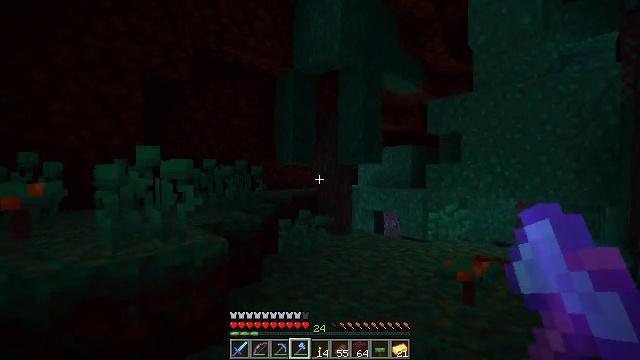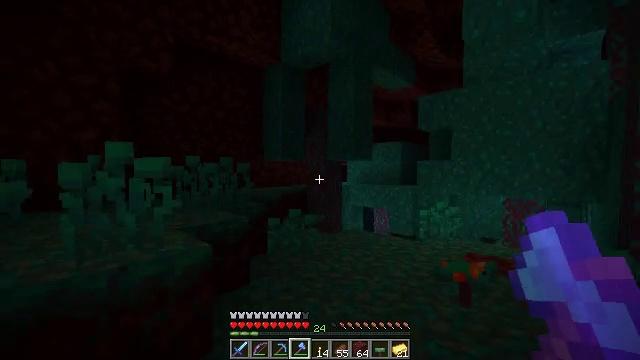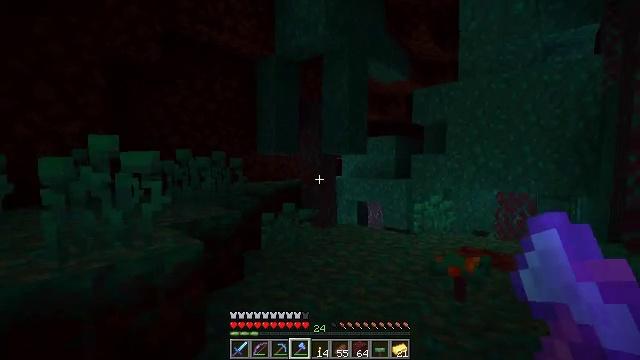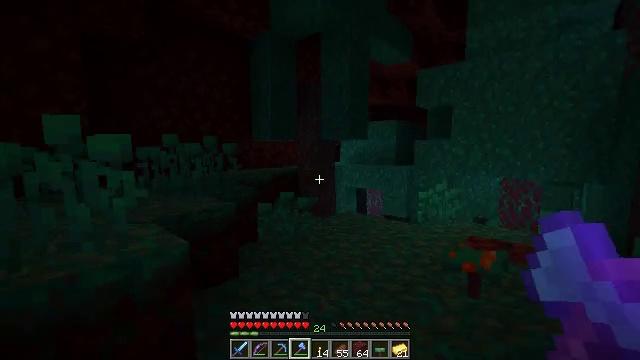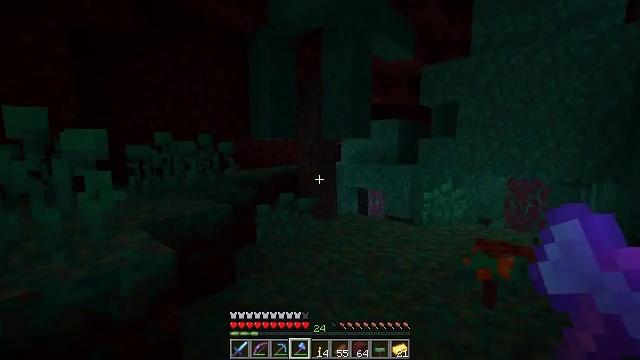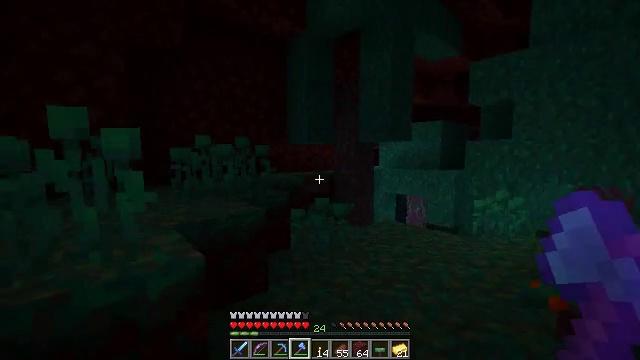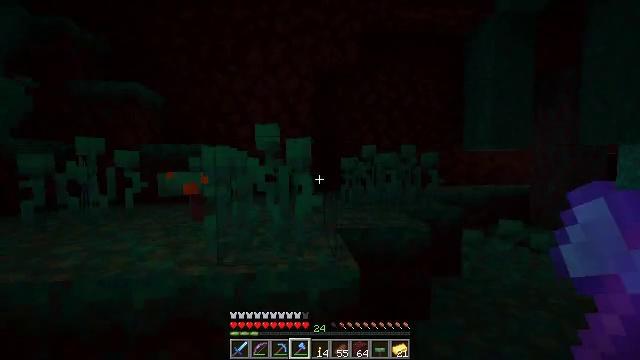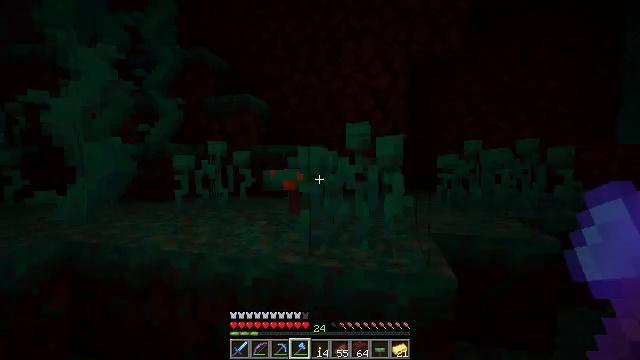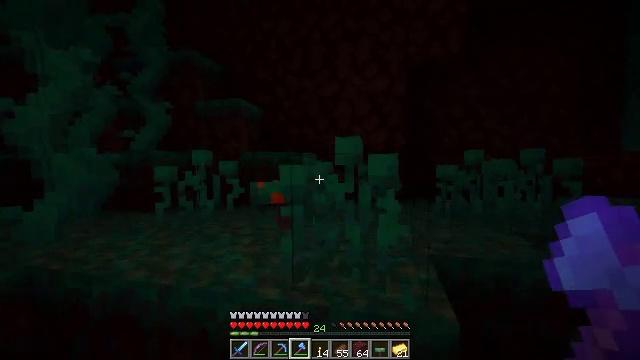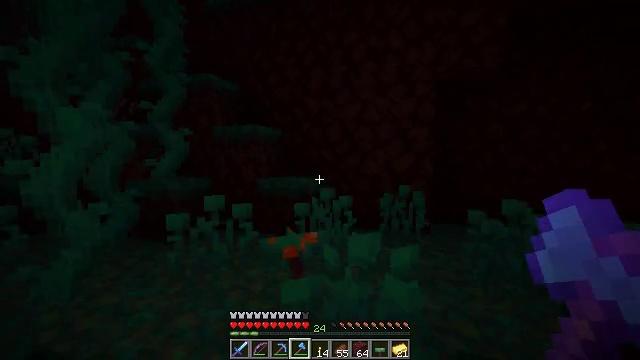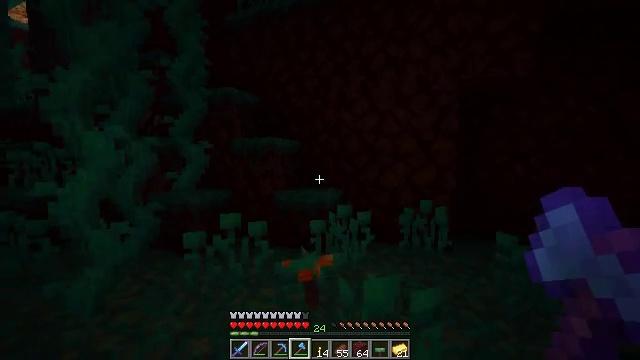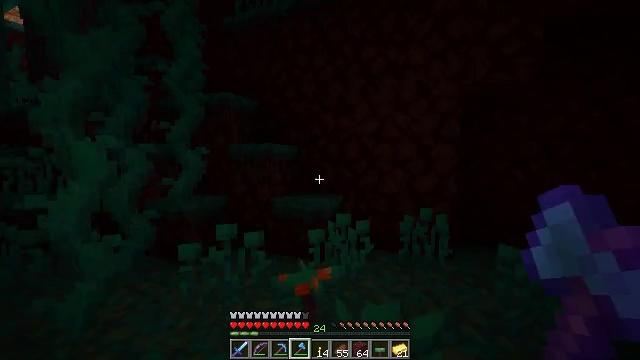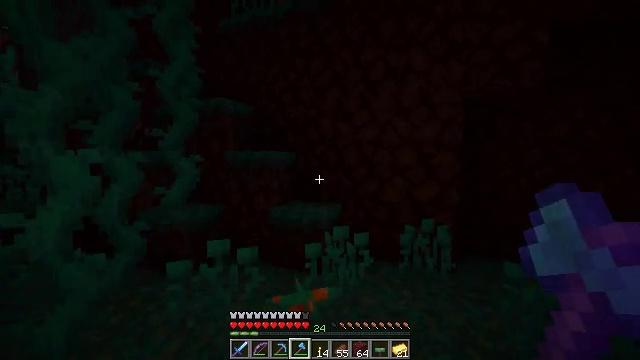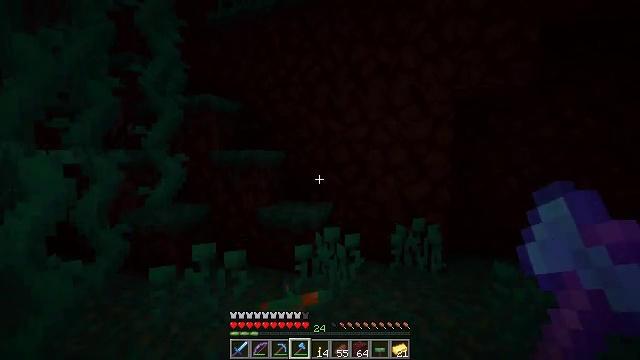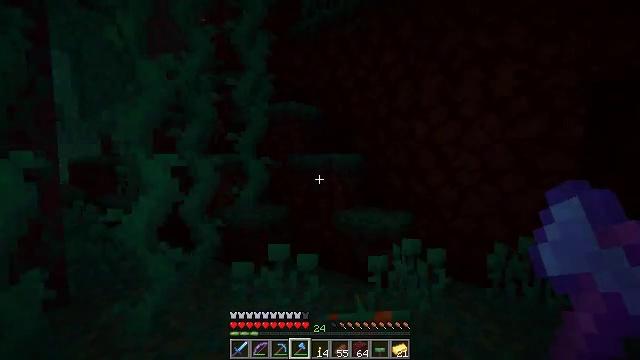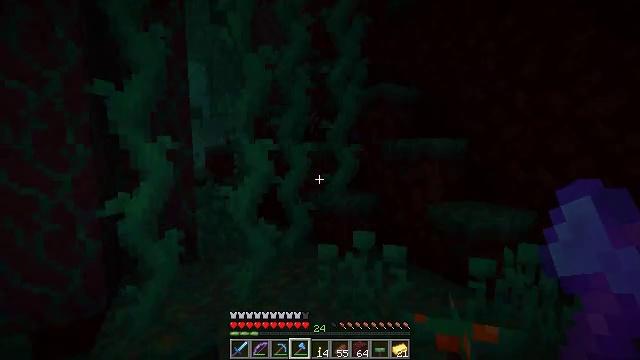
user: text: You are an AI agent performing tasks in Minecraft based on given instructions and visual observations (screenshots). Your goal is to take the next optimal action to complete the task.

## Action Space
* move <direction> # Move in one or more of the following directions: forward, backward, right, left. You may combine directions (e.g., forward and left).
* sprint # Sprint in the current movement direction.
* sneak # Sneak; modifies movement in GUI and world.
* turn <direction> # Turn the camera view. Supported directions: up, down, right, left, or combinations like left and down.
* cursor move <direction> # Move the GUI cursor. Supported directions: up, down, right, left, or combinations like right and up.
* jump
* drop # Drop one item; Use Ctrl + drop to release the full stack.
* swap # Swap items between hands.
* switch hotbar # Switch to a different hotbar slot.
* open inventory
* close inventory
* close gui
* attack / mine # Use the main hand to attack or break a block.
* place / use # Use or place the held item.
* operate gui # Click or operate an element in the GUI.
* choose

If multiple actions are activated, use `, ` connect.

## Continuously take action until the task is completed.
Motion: motion action
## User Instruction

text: Mine the warped stem in the Nether.
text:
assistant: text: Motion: move forward, turn right
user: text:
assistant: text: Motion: move forward, turn right and down
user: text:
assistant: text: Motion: move forward, turn down
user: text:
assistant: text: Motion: move forward
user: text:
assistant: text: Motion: move forward, turn left
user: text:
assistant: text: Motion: move forward, turn left and up
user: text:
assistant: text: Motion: move forward, turn left
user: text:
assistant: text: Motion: move forward, jump
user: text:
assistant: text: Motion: move forward, turn left and down, jump
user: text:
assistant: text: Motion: move forward, turn left, jump
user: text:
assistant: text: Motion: move forward
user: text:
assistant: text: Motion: move forward
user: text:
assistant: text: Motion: move forward, turn right
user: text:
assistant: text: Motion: move forward, turn left
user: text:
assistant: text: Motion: move forward and move right, turn left and down
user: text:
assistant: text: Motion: move forward and move right, turn left and up
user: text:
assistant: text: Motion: move forward and move right, turn left and up
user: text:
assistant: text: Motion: move forward and move right
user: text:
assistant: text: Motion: move forward and move right, turn right
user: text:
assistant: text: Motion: move forward and move right, turn right
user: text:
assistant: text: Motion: move forward and move right, turn left
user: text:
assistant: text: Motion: move forward and move right, turn left and up
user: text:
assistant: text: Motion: move forward, turn left and up
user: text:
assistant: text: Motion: move forward
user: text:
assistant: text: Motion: move forward
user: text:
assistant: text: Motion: move forward, turn right
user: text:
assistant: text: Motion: move forward
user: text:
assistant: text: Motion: move forward
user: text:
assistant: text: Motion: move forward, turn right
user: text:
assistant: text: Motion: move forward, turn right and up